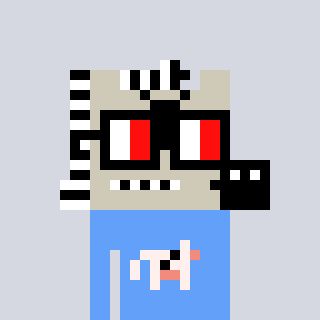
a pixel art character with square glasses with black frames and red eyes, a zebra-shaped head and a blue-colored body on a cool background